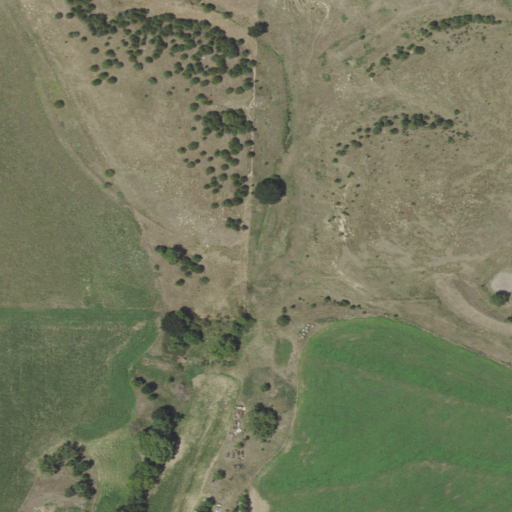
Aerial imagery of valley in Nebraska named Staples Canyon containing grassland and cultivated crops